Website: crate-barrel
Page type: payment
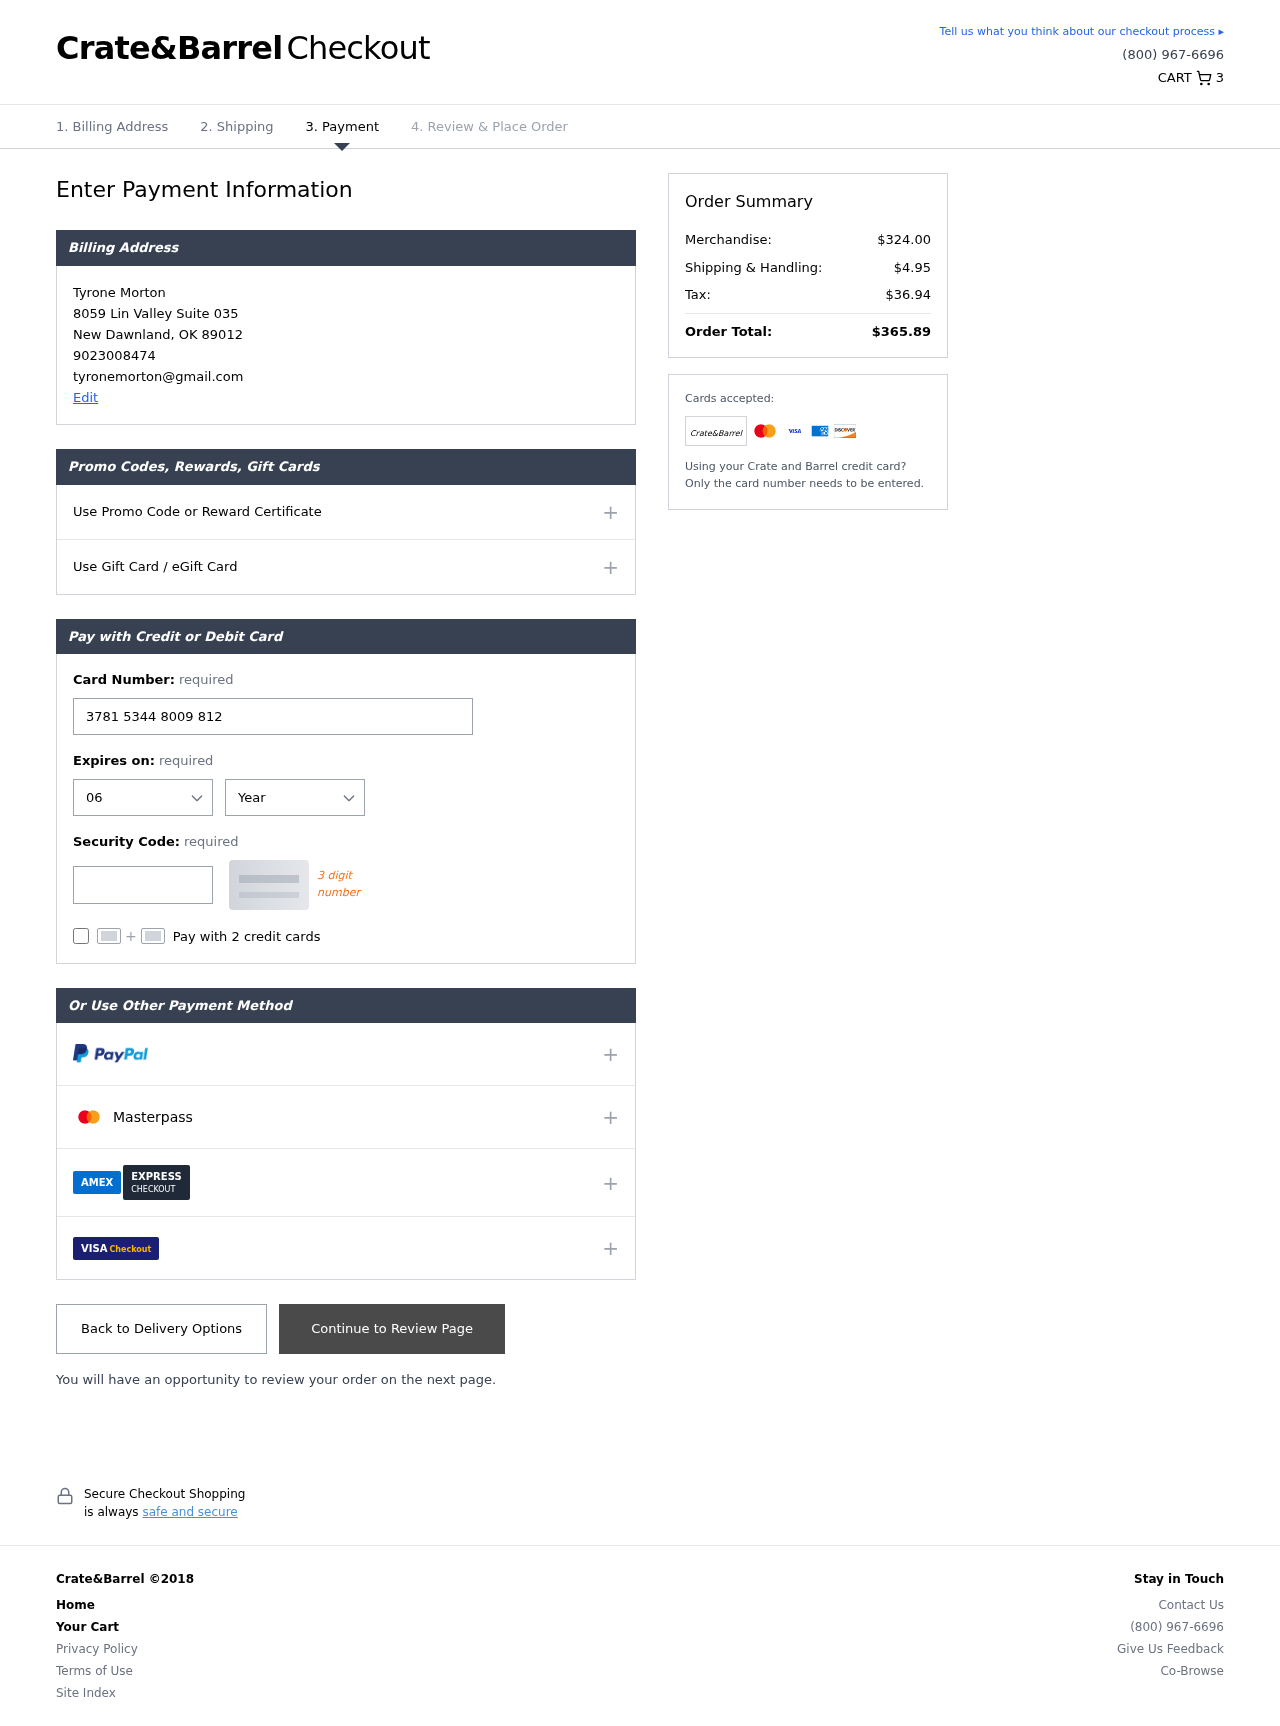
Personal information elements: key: PII_CARD_CVV
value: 7907
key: PII_CARD_EXPIRY_MONTH
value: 06
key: PII_CARD_EXPIRY_YEAR
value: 26
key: PII_CARD_NUMBER
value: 3781 5344 8009 812
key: PII_CITY
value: New Dawnland
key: PII_EMAIL
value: tyronemorton@gmail.com
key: PII_FULLNAME
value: Tyrone Morton
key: PII_PHONE
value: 9023008474
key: PII_POSTCODE
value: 89012
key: PII_STATE_ABBR
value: OK
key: PII_STREET
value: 8059 Lin Valley Suite 035
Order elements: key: ORDER_NUM_ITEMS
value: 3
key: ORDER_SUBTOTAL
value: $324.00
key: ORDER_SHIPPING_COST
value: $4.95
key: ORDER_TAX
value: $36.94
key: ORDER_TOTAL
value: $365.89